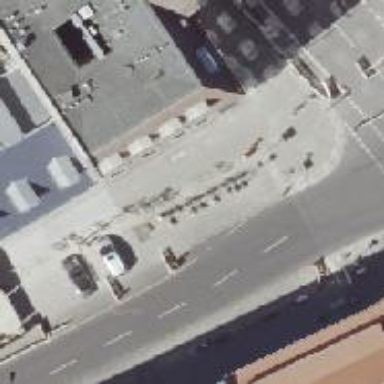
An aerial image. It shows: Bicycle parking located on the sidewalk.